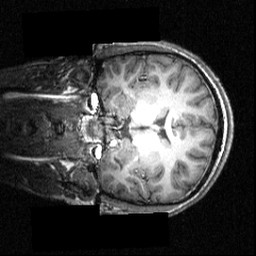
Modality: T1w
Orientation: coronal
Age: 19
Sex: male
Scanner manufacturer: siemens
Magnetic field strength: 3.951 T
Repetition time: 1.5 s
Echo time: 0.00335 s